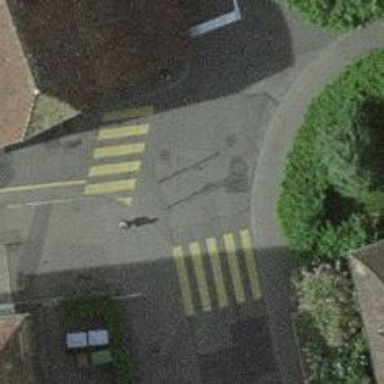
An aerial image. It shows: Residential road with asphalt surface and separate sidewalk.